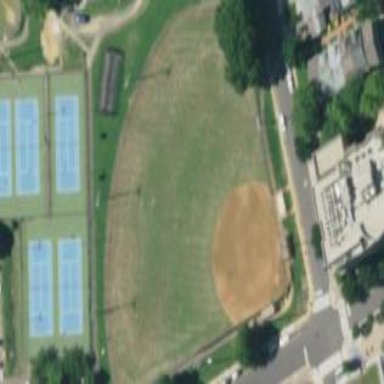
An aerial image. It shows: Baseball pitch for leisure land activities.